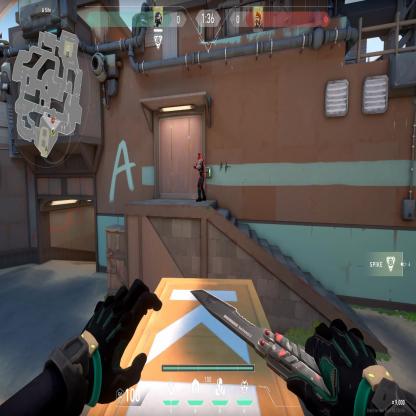
Label: enemy